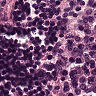
Metastatic tissue present: no